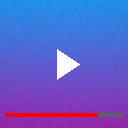
Screen state: on